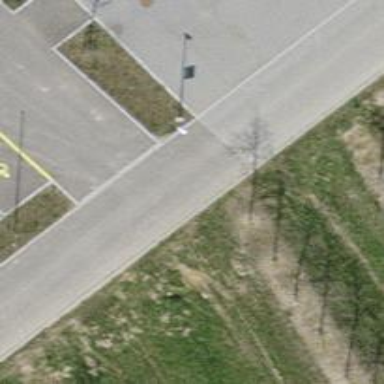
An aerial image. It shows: Residential road with asphalt surface.